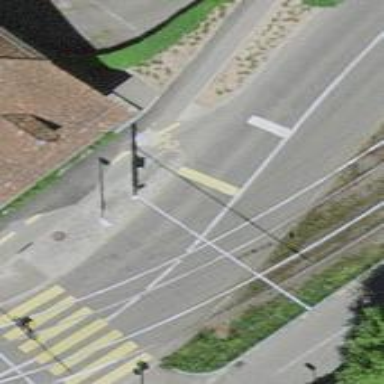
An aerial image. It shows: Tram level crossing on railway.